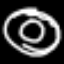
Label: donut